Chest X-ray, PA view. Patient: 40 years old, sex M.
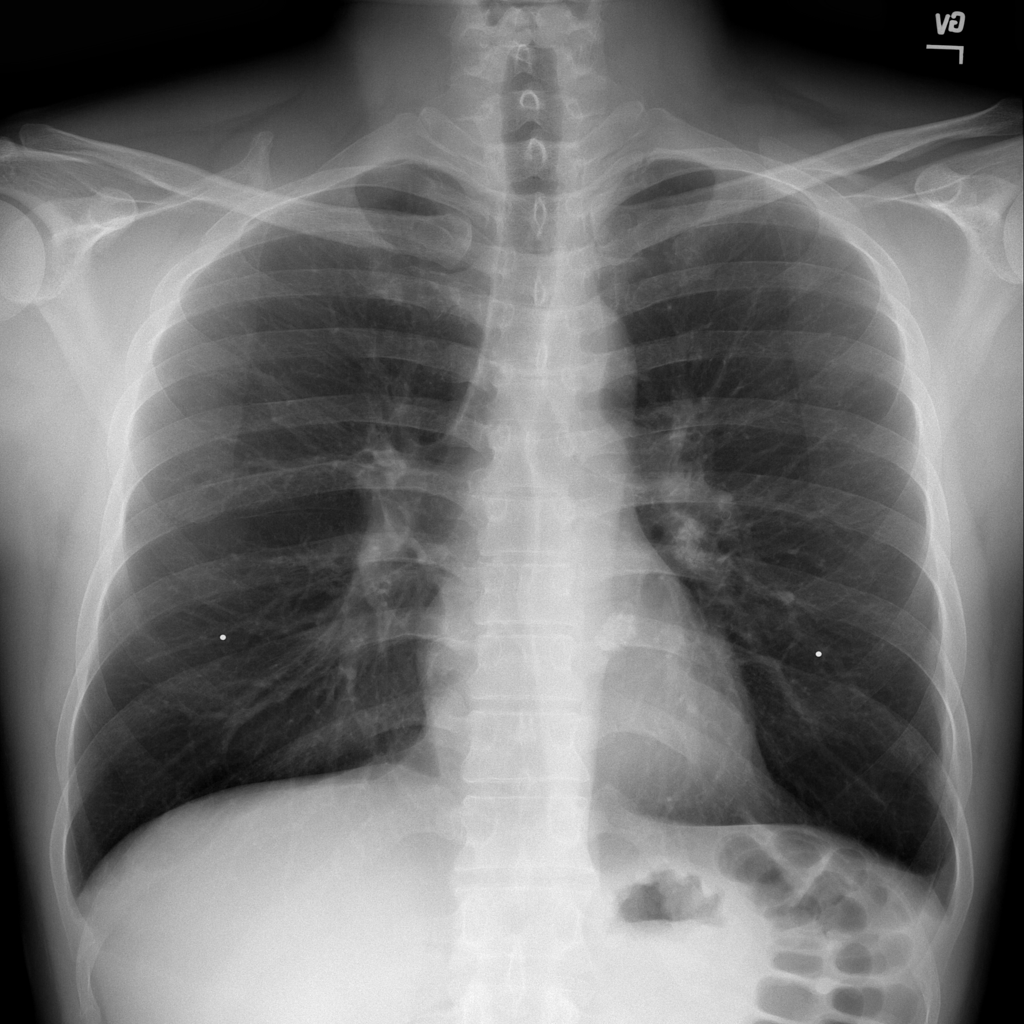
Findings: No Finding